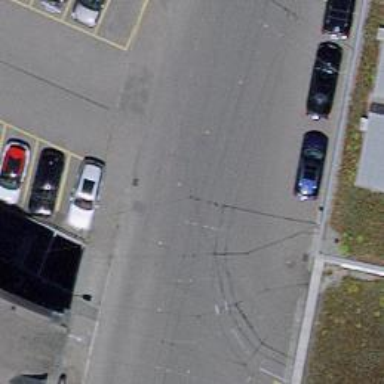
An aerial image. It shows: Residential road with asphalt surface. There is separate sidewalk along the road with trolley wires above.